Current action and preconditions to check: trajectory_clear

Your task: For each precondition in the list above, predict whether it will hold at this action.

Consider the current scene as observed from the mobile robot's camera, and analyze the predicted future states of all dynamic agents (e.g., people, animals, vehicles, or any moving entities) within the NEXT SECOND.

IMPORTANT: Only answer "very likely" if you are absolutely certain—based on strong, clear evidence—that a dynamic agent will violate the precondition in the predicted future state. Do NOT answer "very likely" for unlikely, ambiguous, or low-probability risks.

Ask yourself for each precondition: Is there a high probability, with clear and convincing evidence, that the predicted future states of any dynamic agent will interfere with the predicted future state of the currently executing action within the NEXT SECOND, causing that precondition to fail?

Assess the risk level based on these predictions. Use "likely" or "very likely" if motions create a clear risk of interference.

Use "neutral" or "improbable" if agents are nearby but their predicted paths are clearly diverging or non-conflicting.

Failure Risk Categories: "very improbable", "improbable", "neutral", "likely", "very likely"

Answer Format: Output ONLY the probability_of_failure value from these categories: "very improbable", "improbable", "neutral", "likely", "very likely"

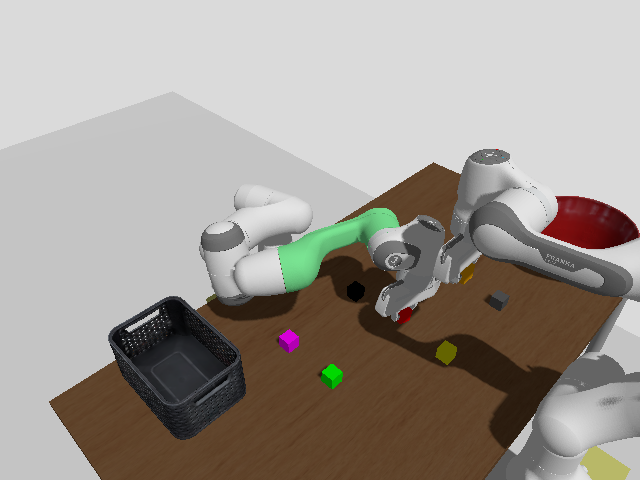

Answer: improbable